Question: The bars on my barplots aren't spread out across the whole graph, rather they are confined to the first index!

'''
- (UIView*)pagingScrollView:(BAGPagingScrollView*)pagingScrollView
viewForPageIndex:(int)index;
{
NSLog(@"THE INDEX COMING THROUGH INTO THE PAGING SCROLL VIEW = %i",index);
_index = index;
_graphBase = [[CPTGraphHostingView alloc]initWithFrame:_pagingView.frame];
[self updateGraph:_graphBase forIndex:_index];
'''
}
'''
-(void) updateGraph:(CPTGraphHostingView*)graph forIndex:(int) index
{
....
else if (index == 5){
graph.allowPinchScaling = NO;
_averageOfPar = [[NSArray alloc]initWithArray:[self getParForPlayerName]];
_averageDataValuesMultiple = [[NSArray alloc]initWithArray:[self arrayOfAverageDataValuesFromTheUserMultiple]];
NSLog(@"average data values %@", _averageDataValuesMultiple);
NSLog(@"average of par = %@",_averageOfPar);
[self barChartconfigureGraph:graph];
[self barChartconfigurePlots:graph];
[self barChartconfigureAxes:graph];
}
'''
....
}
'''
-(void)barChartconfigureGraph:(CPTGraphHostingView*)hostView {
CPTGraph *graph = [[CPTXYGraph alloc] initWithFrame:hostView.bounds];
graph.plotAreaFrame.masksToBorder = NO;
hostView.hostedGraph = graph;
// 2 - Configure the graph
[graph applyTheme:[CPTTheme themeNamed:kCPTDarkGradientTheme]];
graph.plotAreaFrame.fill = [CPTFill fillWithColor:[CPTColor clearColor]];
graph.paddingBottom = 30.0f;
graph.paddingLeft = 30.0f;
graph.paddingTop = 0.0f;
graph.paddingRight = 0.0f;
// 3 - Set up styles
CPTMutableTextStyle *titleStyle = [CPTMutableTextStyle textStyle];
titleStyle.color = [CPTColor whiteColor];
titleStyle.fontName = @"Helvetica-Bold";
titleStyle.fontSize = 16.0f;
// 4 - Set up title
NSString *title = @"Average Shot Compared To Par";
graph.title = title;
graph.titleTextStyle = titleStyle;
graph.titlePlotAreaFrameAnchor = CPTRectAnchorTop;
graph.titleDisplacement = CGPointMake(0.0f, -16.0f);
// 5 - Set up plot space
CGFloat xMin = 0.0f;
CGFloat xMax = (([_averageOfPar count])+0.2);
CGFloat yMin = 0.0f;
CGFloat yMax = ([self largestShotMade]);
CPTXYPlotSpace *plotSpace = (CPTXYPlotSpace *) graph.defaultPlotSpace;
plotSpace.xRange = [CPTPlotRange plotRangeWithLocation:CPTDecimalFromFloat(xMin) length:CPTDecimalFromFloat(xMax)];
plotSpace.yRange = [CPTPlotRange plotRangeWithLocation:CPTDecimalFromFloat(yMin) length:CPTDecimalFromFloat(yMax)];
}
'''
-(void)barChartconfigurePlots:(CPTGraphHostingView*)hostView{
'''
// 1 - Set up the three plots
_personsShotPlot = [CPTBarPlot tubularBarPlotWithColor:[CPTColor blueColor] horizontalBars:NO];
_personsShotPlot.identifier = _nameComingThrough;
_parPlot = [CPTBarPlot tubularBarPlotWithColor:[CPTColor whiteColor] horizontalBars:NO];
_parPlot.identifier = PAR;
// 2 - Set up line style
CPTMutableLineStyle *barLineStyle = [[CPTMutableLineStyle alloc] init];
barLineStyle.lineColor = [CPTColor lightGrayColor];
barLineStyle.lineWidth = 0.5;
// 3 - Add plots to graph
CPTGraph *graph = hostView.hostedGraph;
CGFloat barX = CPDBarInitialXSecondForSplotMultiple;
NSArray *plots = [NSArray arrayWithObjects: self.parPlot,self.personsShotPlot, nil];
//NSLog(@"about to enter the plot for loop");
for (CPTBarPlot *plot in plots) {
plot.dataSource = self;
plot.delegate = self;
plot.barWidth = CPTDecimalFromDouble(CPDBarInitialXSecondForSplotMultiple/* + [self widthNumToAdd]*/);
plot.barOffset = CPTDecimalFromDouble(barX);
plot.lineStyle = barLineStyle;
[graph addPlot:plot toPlotSpace:graph.defaultPlotSpace];
barX += CPDBarInitialXSecondForSplotMultiple/*+ [self widthNumToAdd]*/;
}
//[graph reloadDataIfNeeded];
'''
}
-(void)barChartconfigurePlots:(CPTGraphHostingView*)hostView{
'''
// 1 - Set up the three plots
_personsShotPlot = [CPTBarPlot tubularBarPlotWithColor:[CPTColor blueColor] horizontalBars:NO];
_personsShotPlot.identifier = _nameComingThrough;
_parPlot = [CPTBarPlot tubularBarPlotWithColor:[CPTColor whiteColor] horizontalBars:NO];
_parPlot.identifier = PAR;
// 2 - Set up line style
CPTMutableLineStyle *barLineStyle = [[CPTMutableLineStyle alloc] init];
barLineStyle.lineColor = [CPTColor lightGrayColor];
barLineStyle.lineWidth = 0.5;
// 3 - Add plots to graph
CPTGraph *graph = hostView.hostedGraph;
CGFloat barX = CPDBarInitialXSecondForSplotMultiple;
NSArray *plots = [NSArray arrayWithObjects: self.parPlot,self.personsShotPlot, nil];
//NSLog(@"about to enter the plot for loop");
for (CPTBarPlot *plot in plots) {
plot.dataSource = self;
plot.delegate = self;
plot.barWidth = CPTDecimalFromDouble(CPDBarInitialXSecondForSplotMultiple/* + [self widthNumToAdd]*/);
plot.barOffset = CPTDecimalFromDouble(barX);
plot.lineStyle = barLineStyle;
[graph addPlot:plot toPlotSpace:graph.defaultPlotSpace];
barX += CPDBarInitialXSecondForSplotMultiple/*+ [self widthNumToAdd]*/;
}
//[graph reloadDataIfNeeded];
'''
}
-(void)barChartconfigureAxes:(CPTGraphHostingView*)hostView {
'''
// 1 - Configure styles
CPTMutableTextStyle *axisTitleStyle = [CPTMutableTextStyle textStyle];
axisTitleStyle.color = [CPTColor whiteColor];
axisTitleStyle.fontName = @"Helvetica-Bold";
axisTitleStyle.fontSize = 12.0f;
CPTMutableLineStyle *axisLineStyle = [CPTMutableLineStyle lineStyle];
axisLineStyle.lineWidth = 2.0f;
axisLineStyle.lineColor = [[CPTColor whiteColor] colorWithAlphaComponent:1];
// 2 - Get the graph's axis set
CPTXYAxisSet *axisSet = (CPTXYAxisSet *) hostView.hostedGraph.axisSet;
// 3 - Configure the x-axis
axisSet.xAxis.labelingPolicy = CPTAxisLabelingPolicyNone;
axisSet.xAxis.title = @"Hole Number";
axisSet.xAxis.titleTextStyle = axisTitleStyle;
axisSet.xAxis.titleOffset = 15.0f;
axisSet.xAxis.axisLineStyle = axisLineStyle;
CPTAxis *x = axisSet.xAxis;
NSMutableSet *xLabels = [NSMutableSet setWithCapacity:[_averageDataValues count]];
NSMutableSet *xLocations = [NSMutableSet setWithCapacity:[_averageDataValues count]];
NSInteger i = 0;
for (NSString *holeName in [self holeNames]) {
CPTAxisLabel *label = [[CPTAxisLabel alloc] initWithText:holeName textStyle:x.labelTextStyle];
CGFloat location = i++;
label.tickLocation = CPTDecimalFromCGFloat(location + .4);
label.offset =-1;
if (label) {
[xLabels addObject:label];
[xLocations addObject:[NSNumber numberWithFloat:location + .4]];
}
}
x.axisLabels = xLabels;
x.majorTickLocations = xLocations;
// 4 - Configure the y-axis
axisSet.yAxis.labelingPolicy = CPTAxisLabelingPolicyNone;
axisSet.yAxis.title = @"Number Of Shots";
axisSet.yAxis.titleTextStyle = axisTitleStyle;
axisSet.yAxis.titleOffset = 5.0f;
axisSet.yAxis.axisLineStyle = axisLineStyle;
[hostView.hostedGraph reloadDataIfNeeded];
'''
}
'''
-(NSUInteger)numberOfRecordsForPlot:(CPTPlot *)plot {
else if (_index == 5) return 18;//[_averageDataValuesMultiple count];
}
-(NSNumber *)numberForPlot:(CPTPlot *)plot field:(NSUInteger)fieldEnum recordIndex:(NSUInteger)index {
else if (_index == 5) {
if (fieldEnum == CPTBarPlotFieldBarTip) {
if ([plot.identifier isEqual:_nameComingThrough]) {
return [_averageDataValuesMultiple objectAtIndex:index];
//return [NSNumber numberWithInt:5];
} else if ([plot.identifier isEqual:PAR]) {
return [_averageOfPar objectAtIndex:index];
//return [NSNumber numberWithInt:2];
}
}
}
'''
I originally didn't want to post the code because it is a bit complicated, I was hoping that it was a bug that had been seen before!
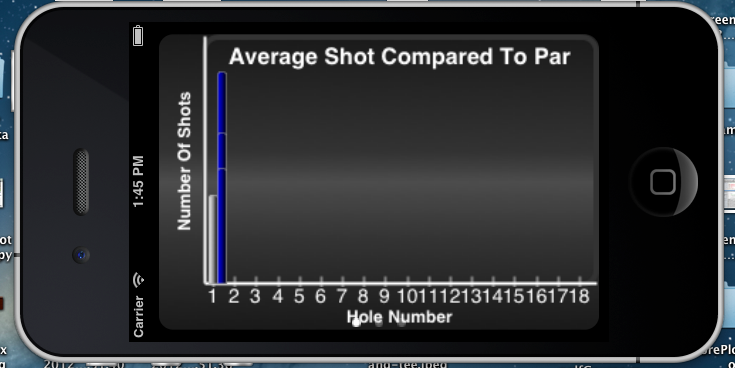
Answer: Make sure your datasource provides values for the 'CPTBarPlotFieldBarLocation' field in addition to 'CPTBarPlotFieldBarTip'. It looks like you're returning the same location value for every bar index which puts the bars on top of each other.